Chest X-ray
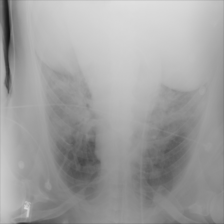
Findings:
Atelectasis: negative
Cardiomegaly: negative
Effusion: negative
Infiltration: negative
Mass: negative
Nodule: negative
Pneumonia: negative
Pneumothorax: negative
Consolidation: negative
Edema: negative
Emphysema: negative
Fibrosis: negative
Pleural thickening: negative
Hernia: negative